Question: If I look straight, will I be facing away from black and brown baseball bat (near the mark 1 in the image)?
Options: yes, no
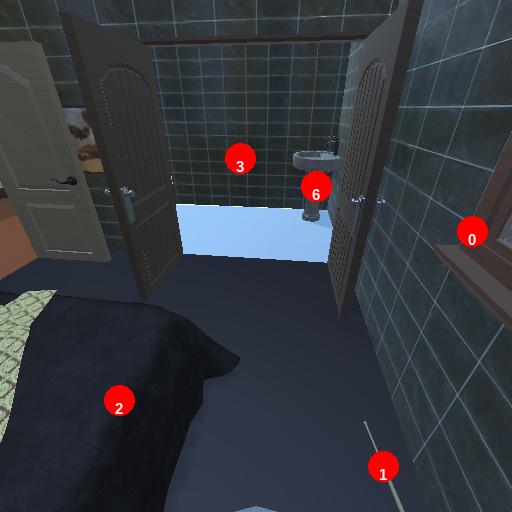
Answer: yes